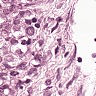
Metastatic tissue present: yes